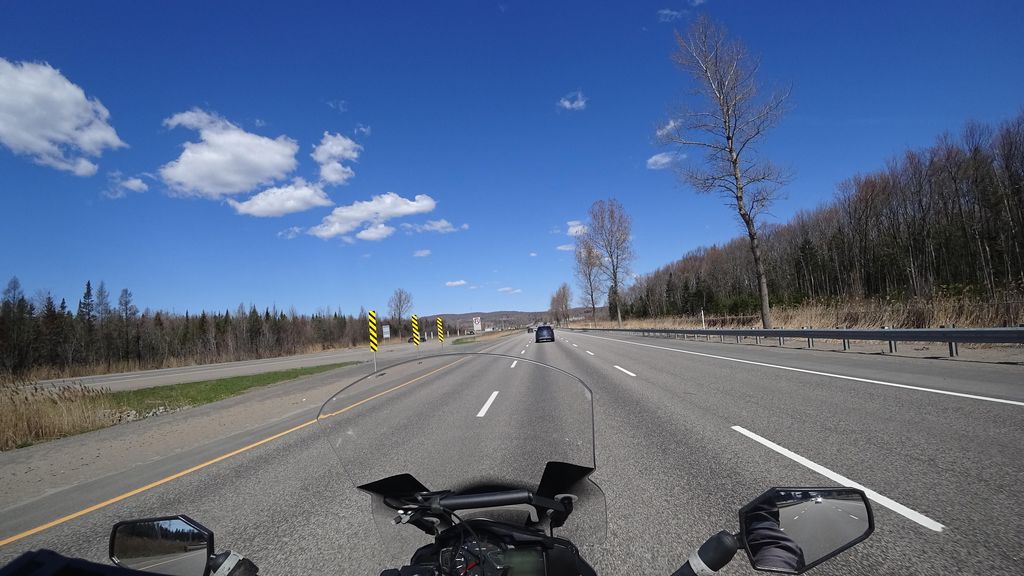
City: quebec_city